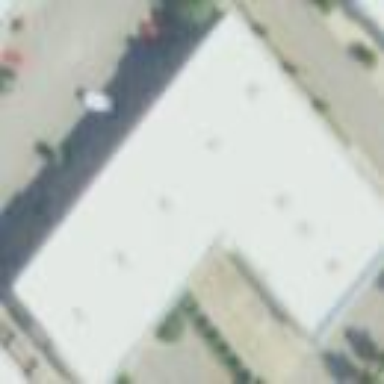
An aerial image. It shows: Retail building.